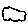
Label: cloud